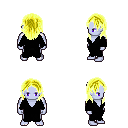
a pixel art fantasy rpg character, male body template, dark elf, purple skin, black robe, teal pants, gold long hairstyle, four views (front, back, left, right), 2x2 character sprite sheet, small pixel art, hard edges, no anti-aliasing